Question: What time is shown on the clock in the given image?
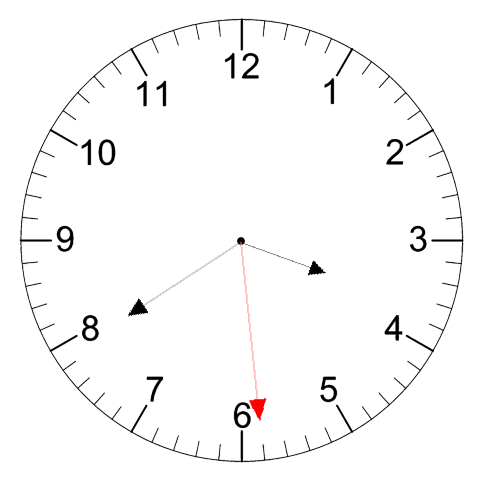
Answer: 03:39:29